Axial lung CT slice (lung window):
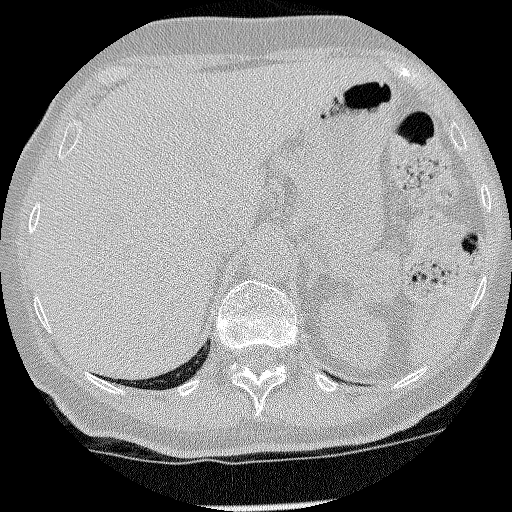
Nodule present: no